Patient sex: F
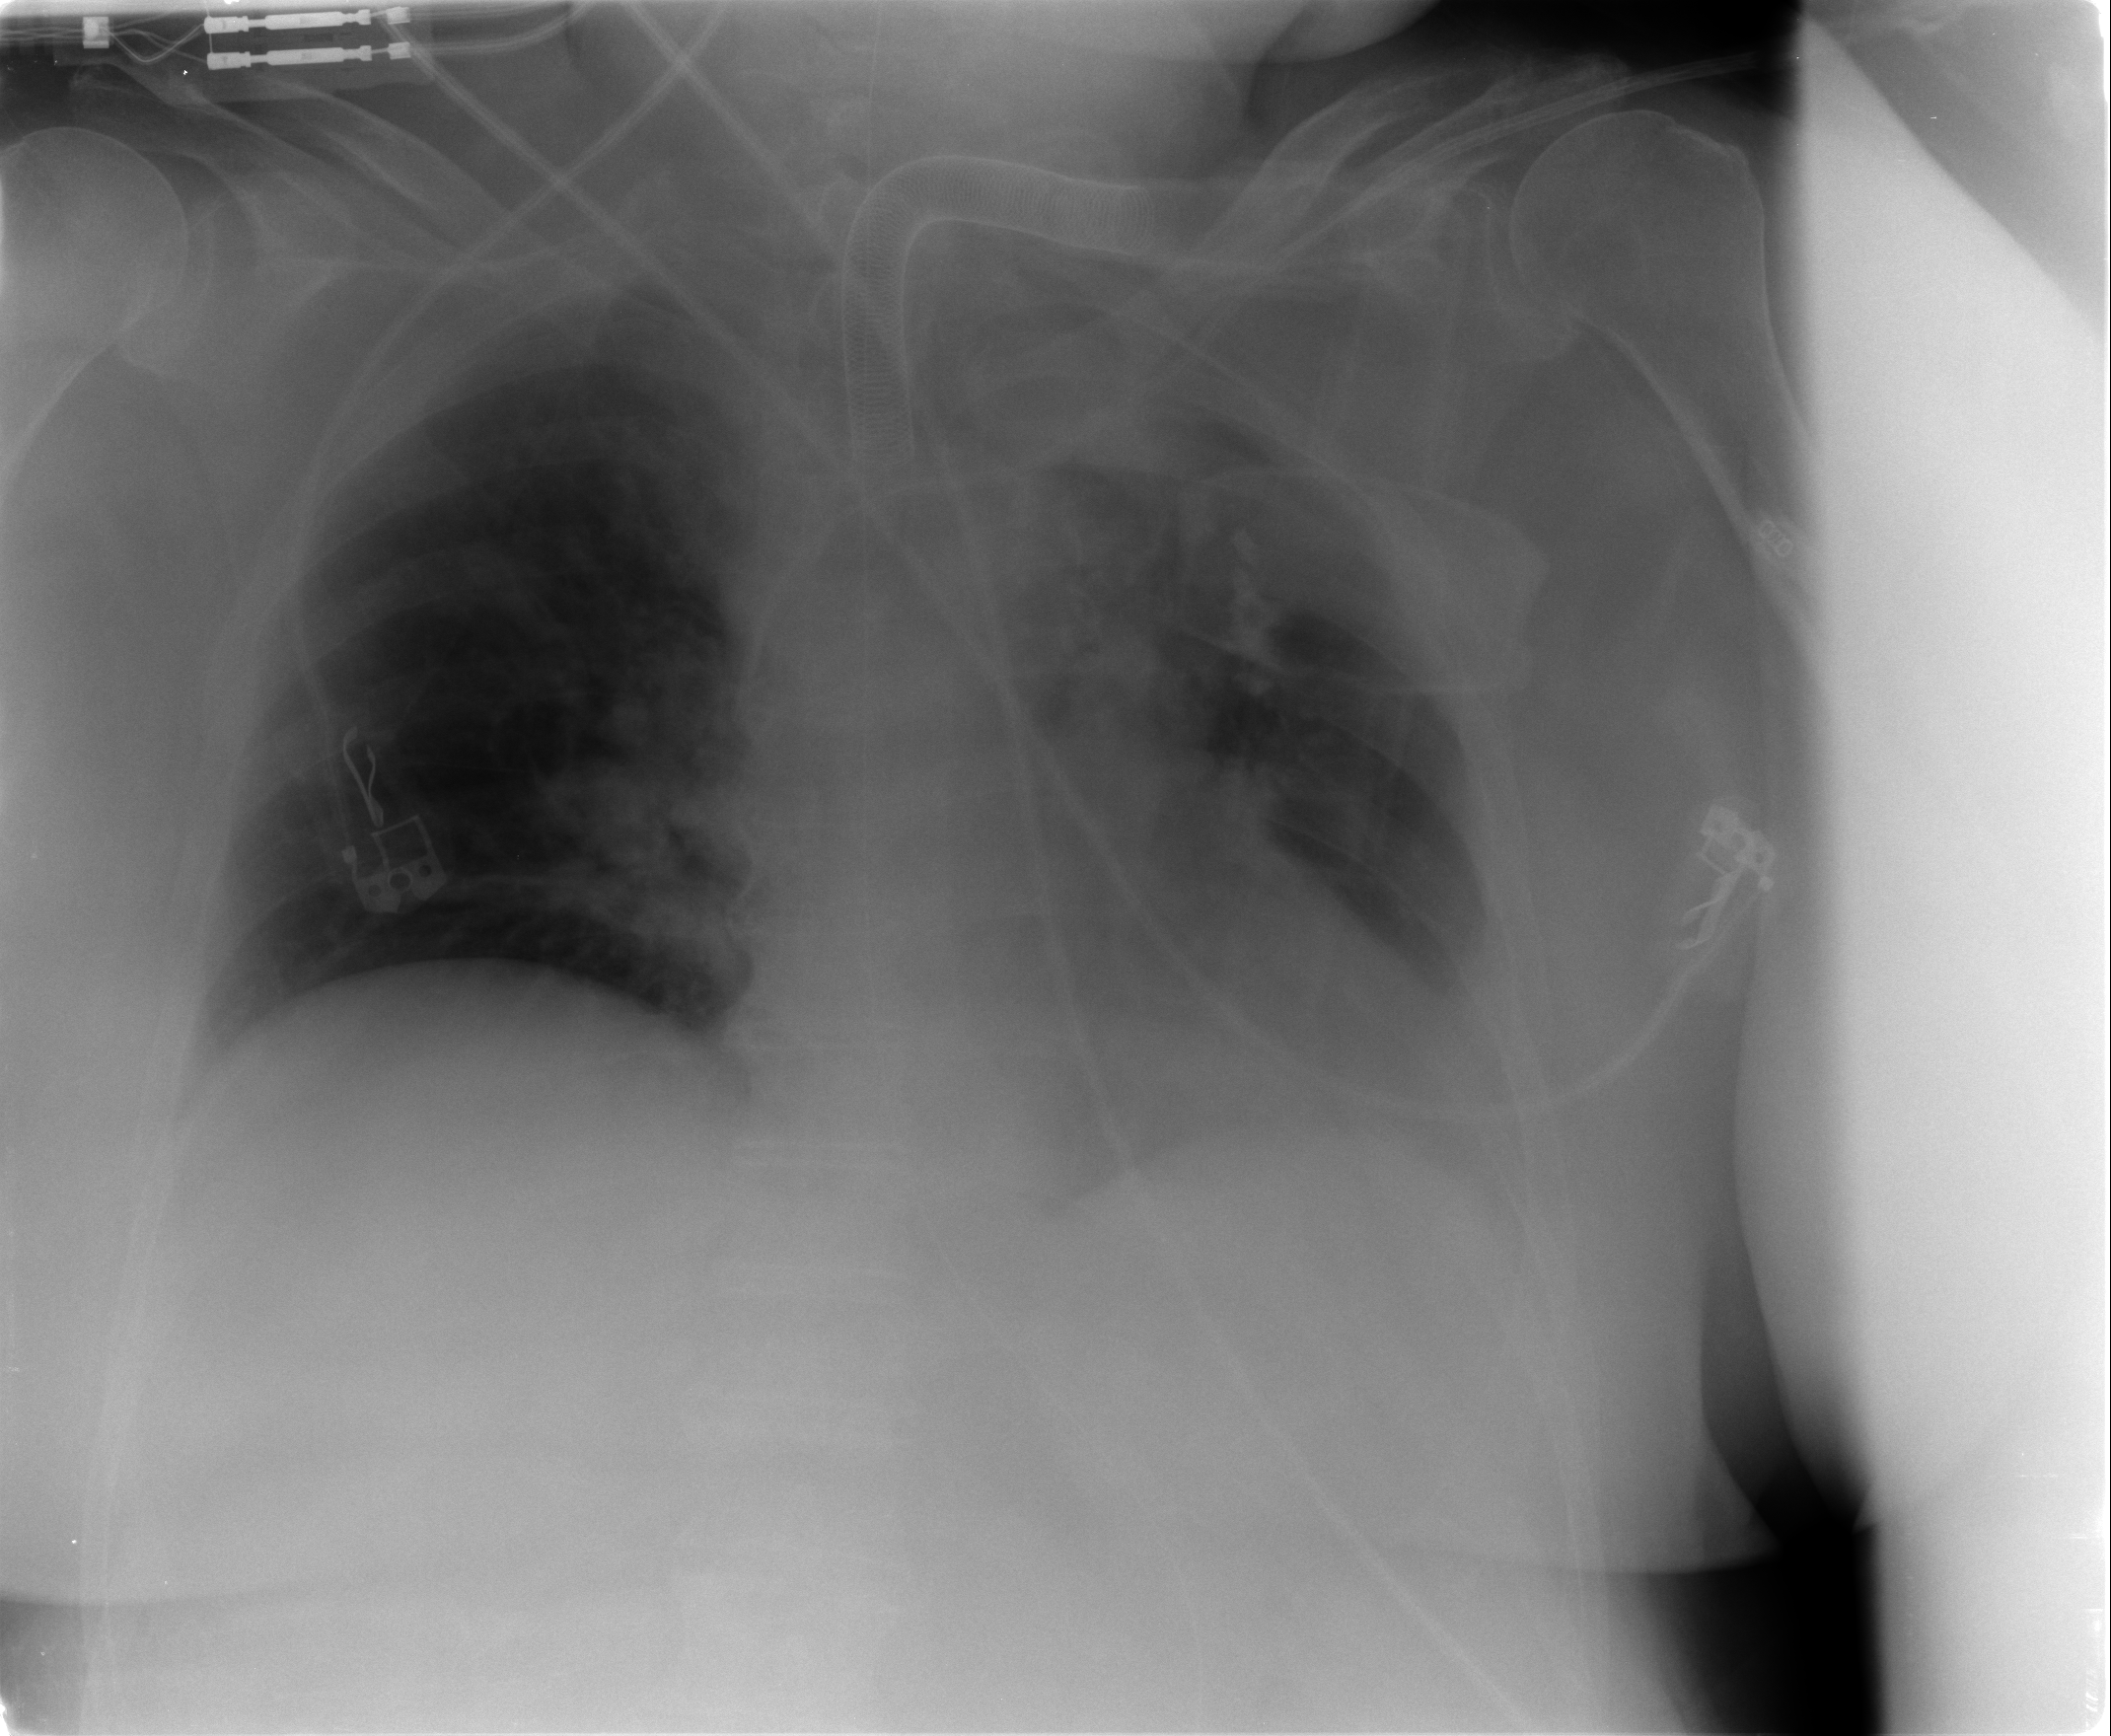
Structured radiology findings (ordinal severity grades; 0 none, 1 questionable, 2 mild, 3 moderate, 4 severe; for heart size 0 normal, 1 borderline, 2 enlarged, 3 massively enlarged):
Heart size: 2
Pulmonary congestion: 2
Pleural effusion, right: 0
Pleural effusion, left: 2
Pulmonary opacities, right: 0
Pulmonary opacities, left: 2
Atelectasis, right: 2
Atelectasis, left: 2